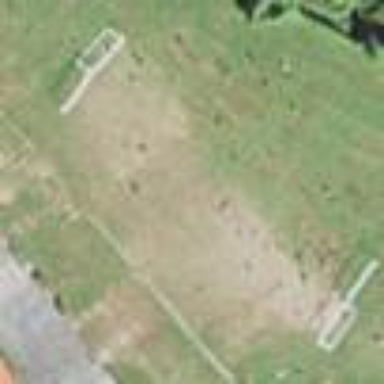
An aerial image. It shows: Soccer pitch for leisure land activities.